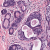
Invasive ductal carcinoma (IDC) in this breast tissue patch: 1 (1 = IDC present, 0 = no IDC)